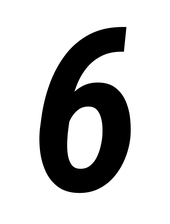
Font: Roboto-Italic_Condensed_SemiBold_Italic